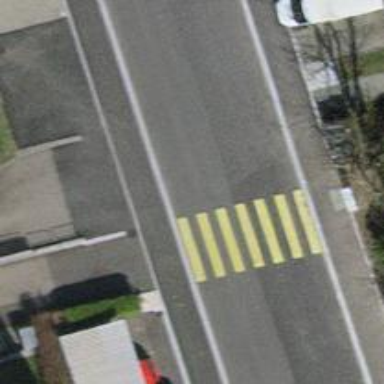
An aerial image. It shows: Traffic calming feature called choker.